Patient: sex F, age 59
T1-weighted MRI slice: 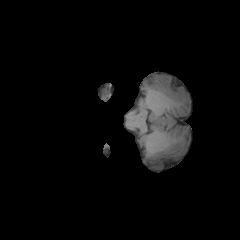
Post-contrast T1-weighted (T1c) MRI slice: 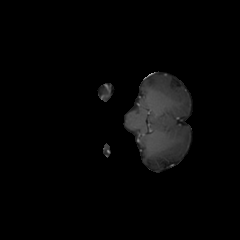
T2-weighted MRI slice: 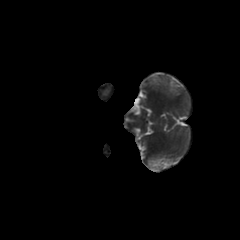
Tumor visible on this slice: no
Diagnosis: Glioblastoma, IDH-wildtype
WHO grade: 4